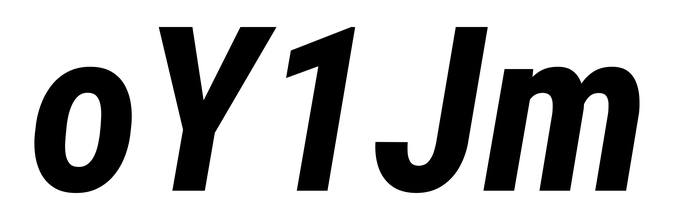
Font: Roboto-Italic_Condensed_Bold_Italic